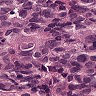
Metastatic tissue present: yes